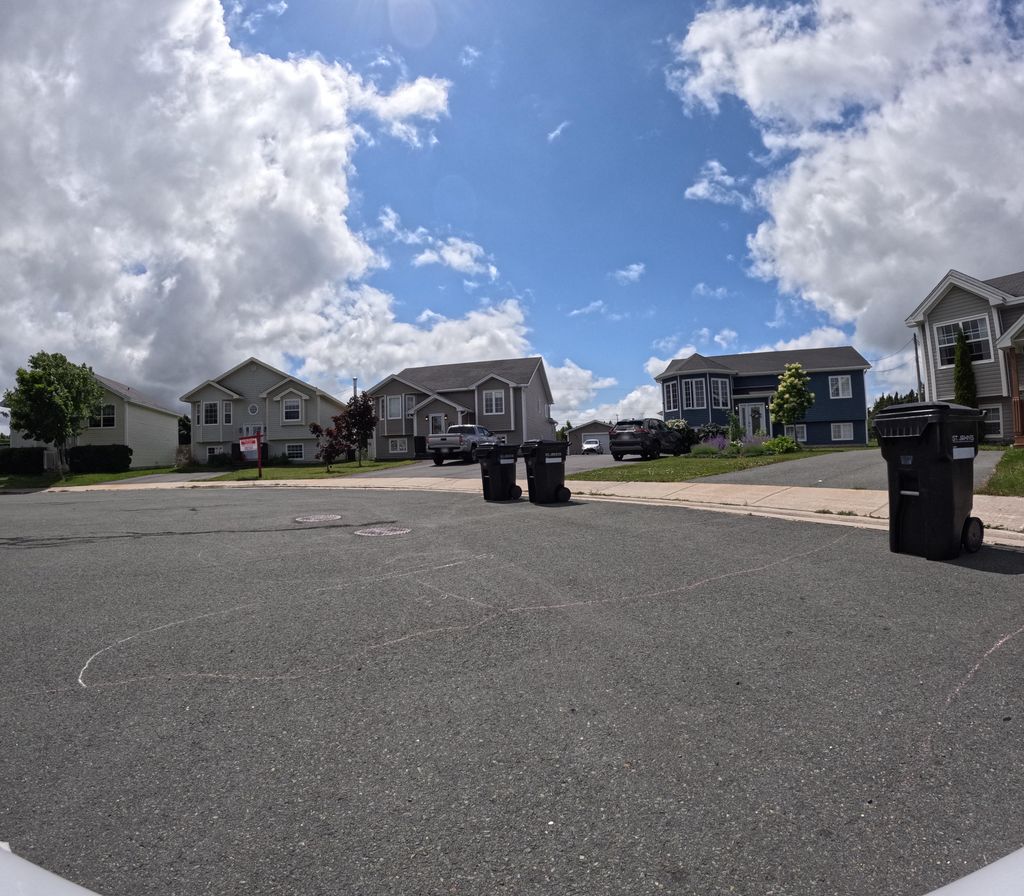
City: st_johns